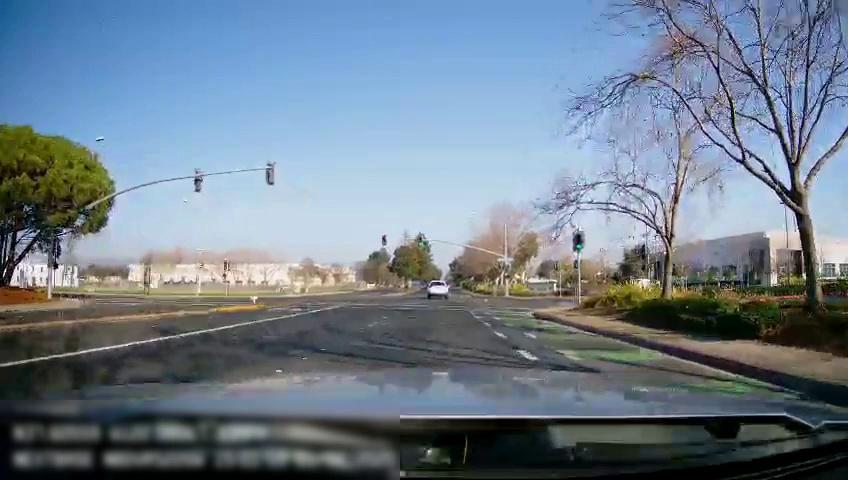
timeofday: Day
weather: Sunny
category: Drivable Space
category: Drivable Space
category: Vehicles | SUV
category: Lanes | Current Lane
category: Lanes | Current Lane
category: Lanes | Alternate Lane
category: Traffic | Lights
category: Traffic | Lights
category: Traffic | Lights
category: Traffic | Lights
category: Traffic | Lights